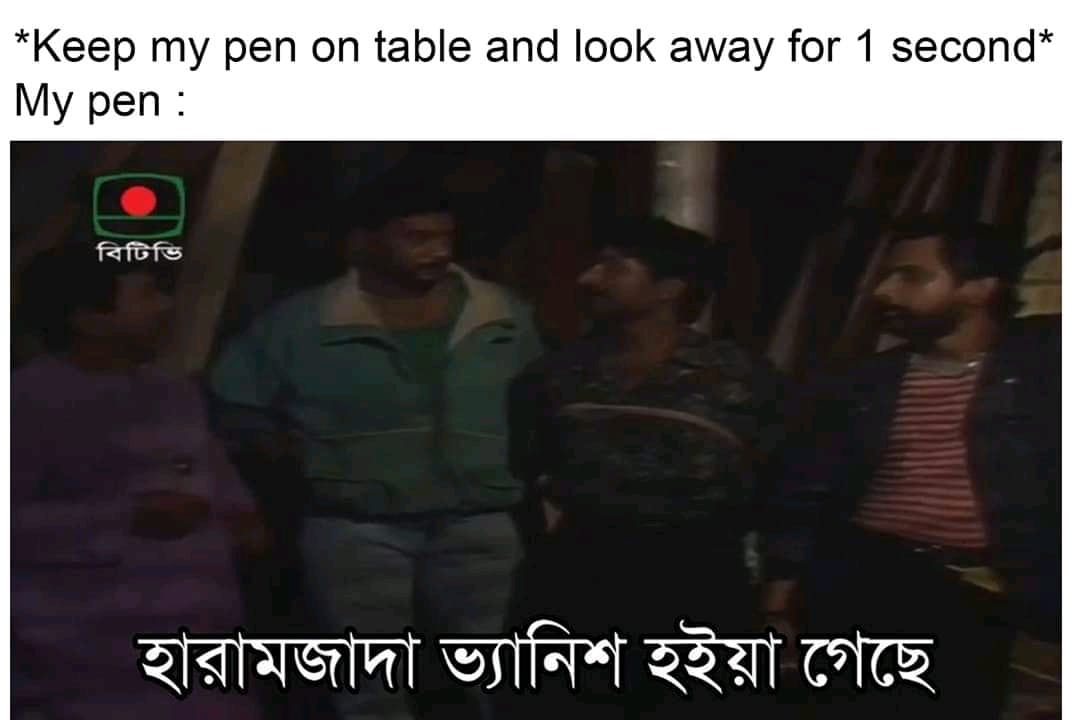
Caption: *keep my pen on table and look away for 1 second*   My pen :    হারামজাদা ভ্যানিশ হইয়া গেছে
Label: non-hate